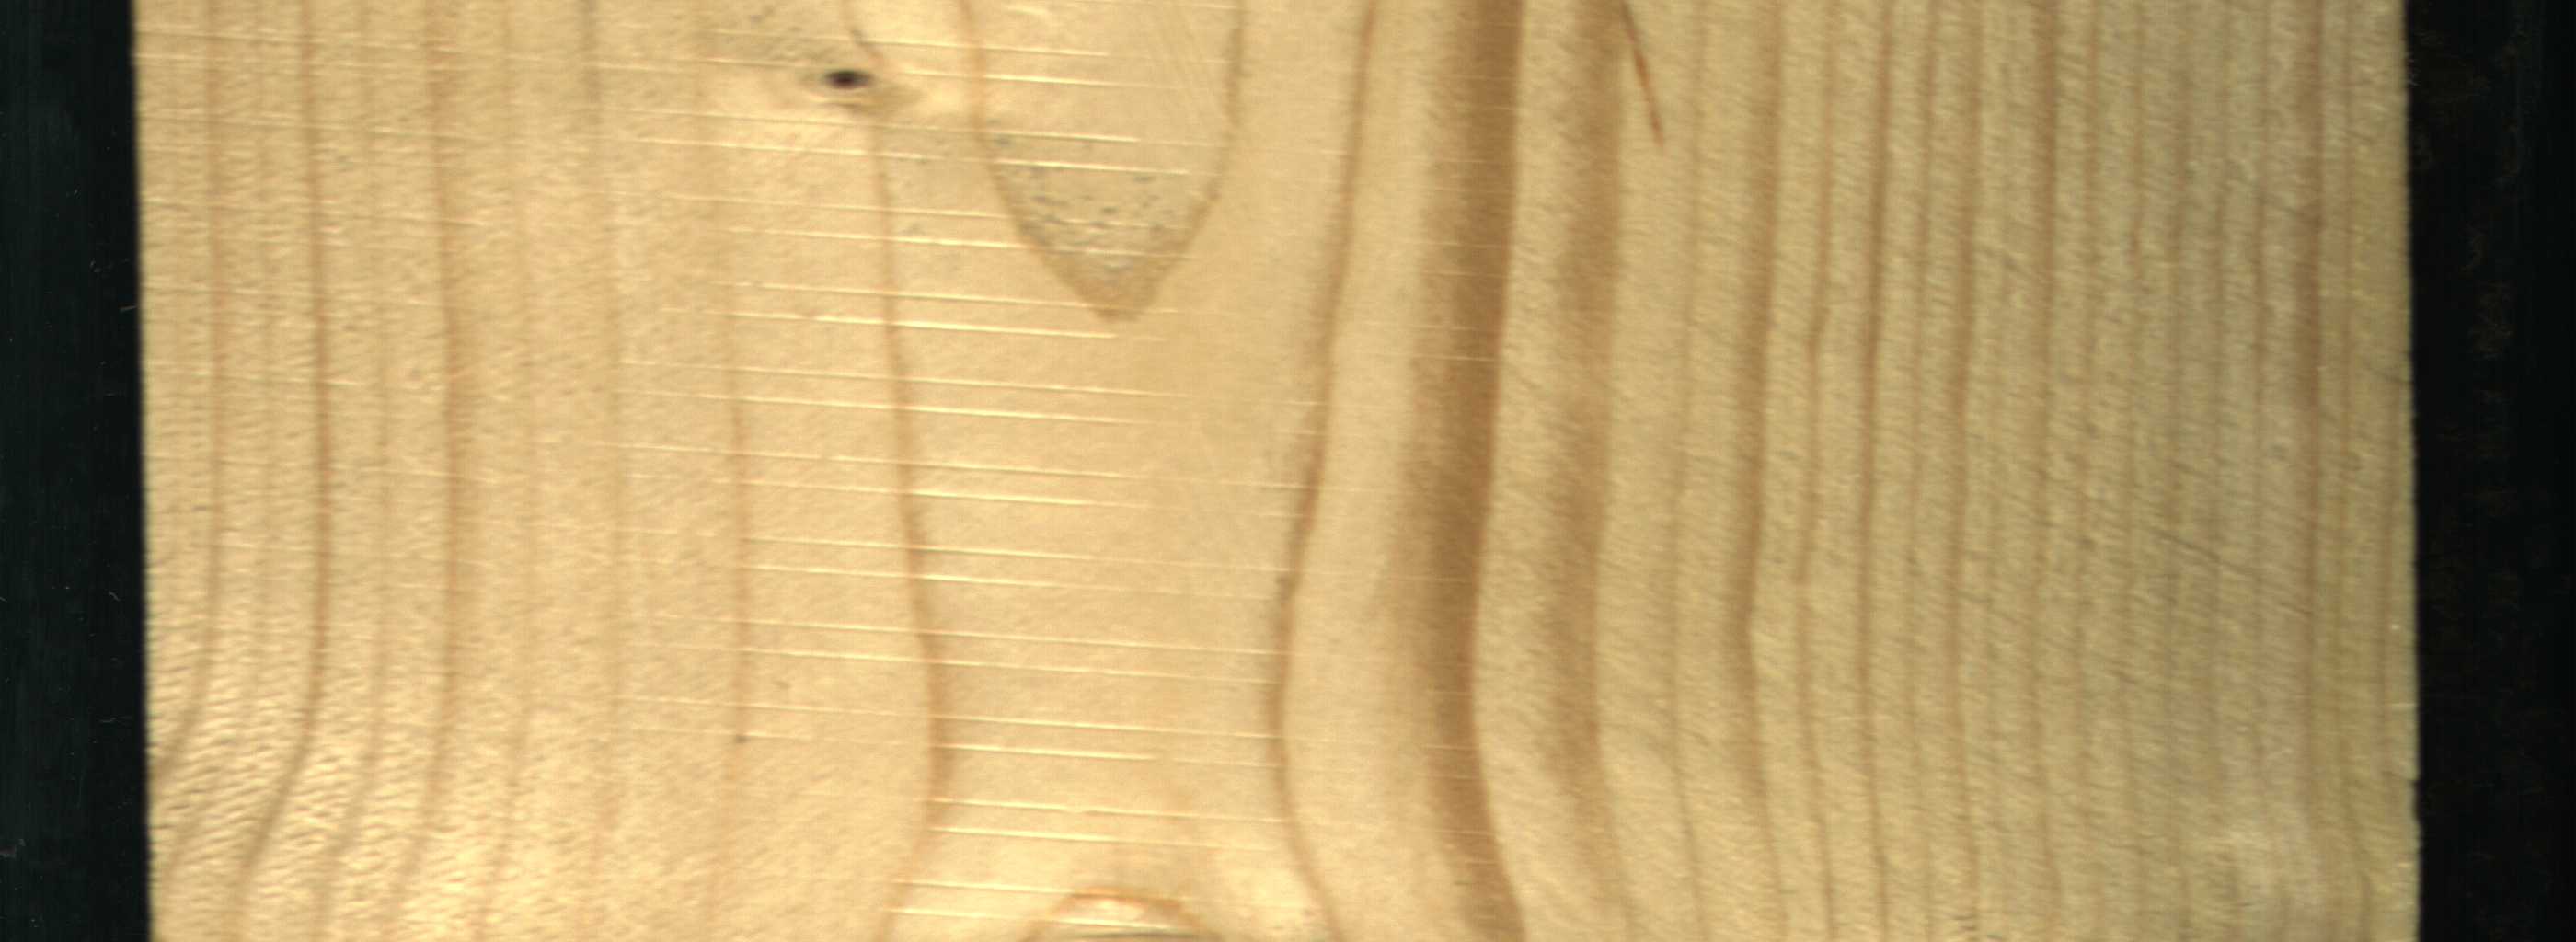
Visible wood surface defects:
Live_Knot